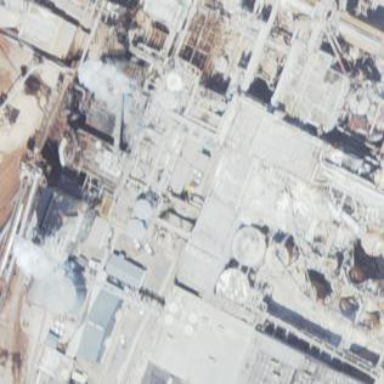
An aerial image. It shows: Power plant.